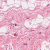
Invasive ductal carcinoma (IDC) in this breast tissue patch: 0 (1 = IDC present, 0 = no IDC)